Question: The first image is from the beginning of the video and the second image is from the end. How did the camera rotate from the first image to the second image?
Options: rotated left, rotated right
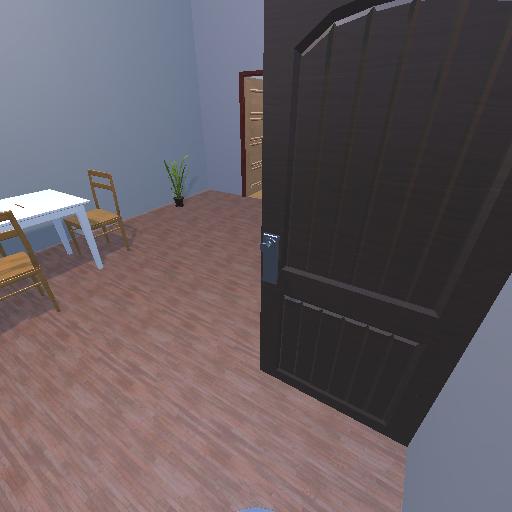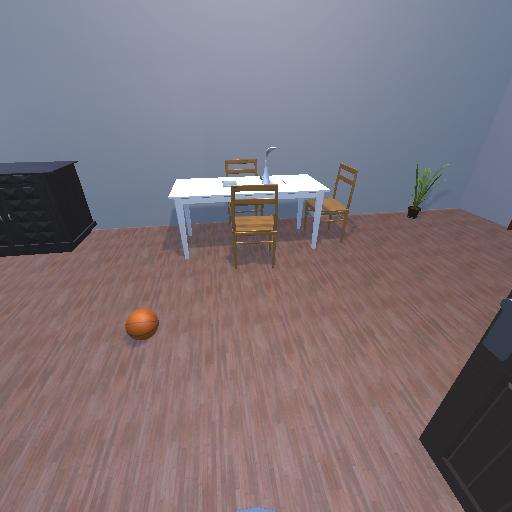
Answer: rotated left